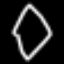
Label: diamond